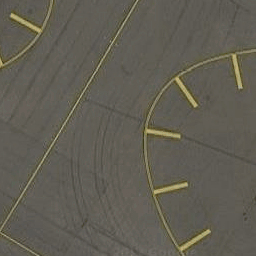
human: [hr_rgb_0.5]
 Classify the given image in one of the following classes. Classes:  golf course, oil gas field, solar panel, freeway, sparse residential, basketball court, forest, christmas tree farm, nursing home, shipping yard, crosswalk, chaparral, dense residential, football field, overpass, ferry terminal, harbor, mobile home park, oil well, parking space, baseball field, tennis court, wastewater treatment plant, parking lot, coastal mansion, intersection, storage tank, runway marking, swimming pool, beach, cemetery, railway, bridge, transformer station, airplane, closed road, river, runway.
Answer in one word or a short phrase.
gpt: runway marking